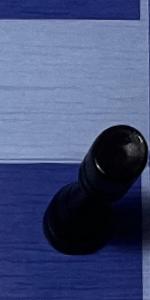
Label: Rook_Black